Interaction volume radius: 10 \u00c5
Interaction volume height: 40 \u00c5
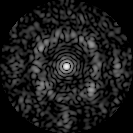
Disorder parameter: 0.6862